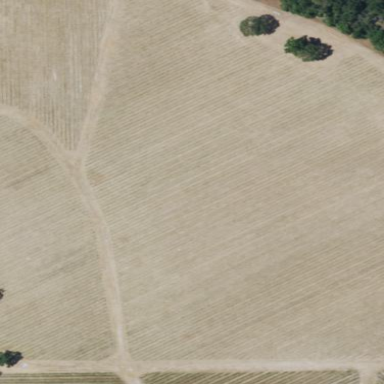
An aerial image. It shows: Orchard.